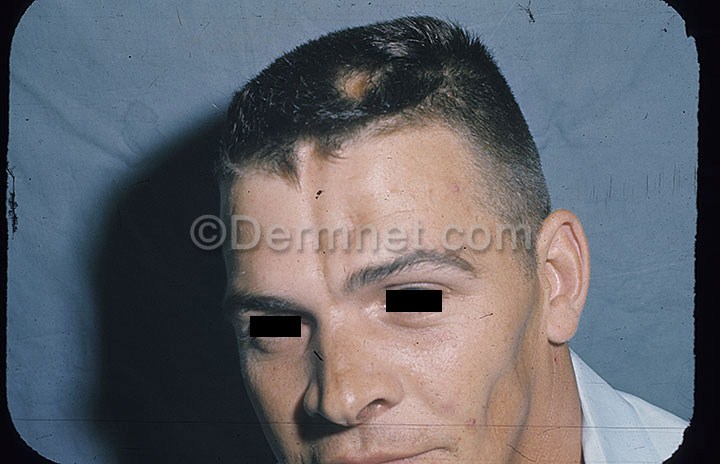
Disease: Lupus and other Connective Tissue diseases